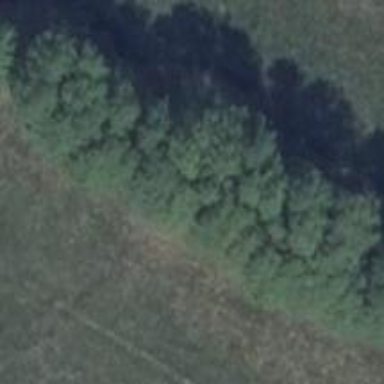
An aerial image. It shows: Hunting stand.